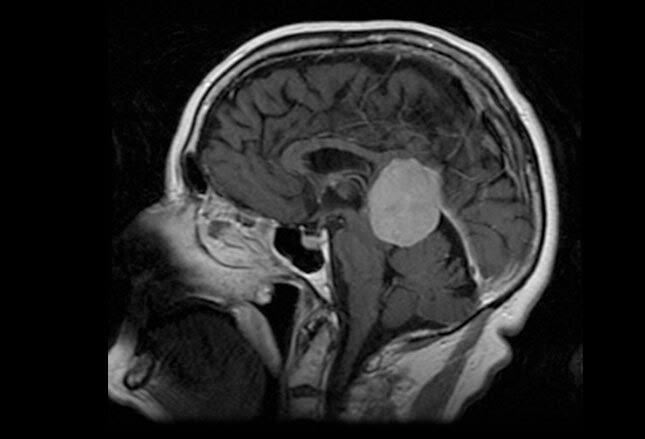
Label: meningioma